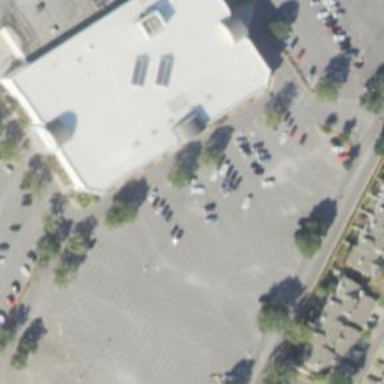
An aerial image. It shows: Parking space.